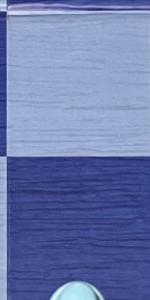
Label: Empty